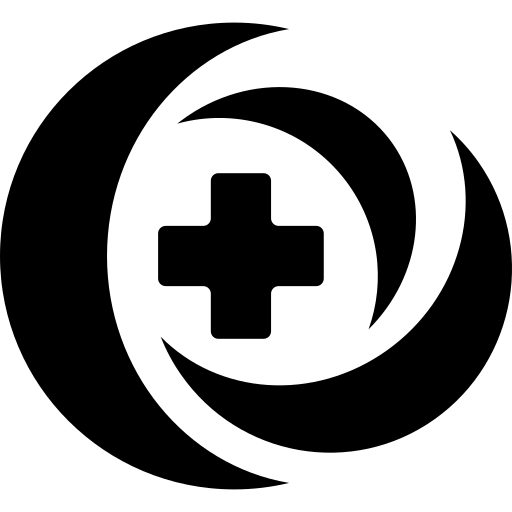
Tags: icon, FontAwesome, fa-icon, brand, medrt